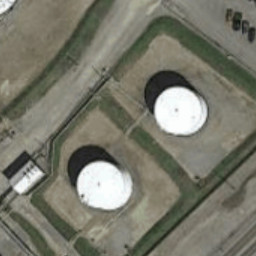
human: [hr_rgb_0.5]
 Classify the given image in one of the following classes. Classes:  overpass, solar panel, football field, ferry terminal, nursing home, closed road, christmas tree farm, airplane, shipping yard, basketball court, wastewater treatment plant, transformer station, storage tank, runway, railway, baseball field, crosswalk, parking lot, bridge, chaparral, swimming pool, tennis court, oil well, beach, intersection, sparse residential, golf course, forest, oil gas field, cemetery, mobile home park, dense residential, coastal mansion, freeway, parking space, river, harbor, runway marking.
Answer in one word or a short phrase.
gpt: storage tank